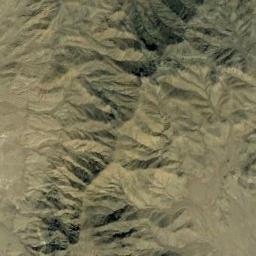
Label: mountain